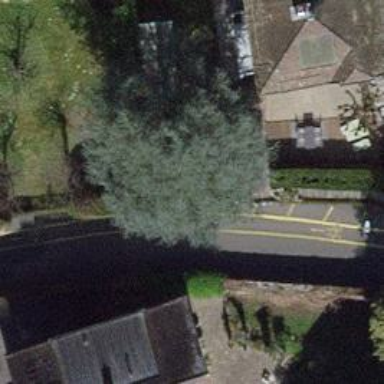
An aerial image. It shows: Residential road with asphalt surface. There is opposite lane cycleway on the left side.